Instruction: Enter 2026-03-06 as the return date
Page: home
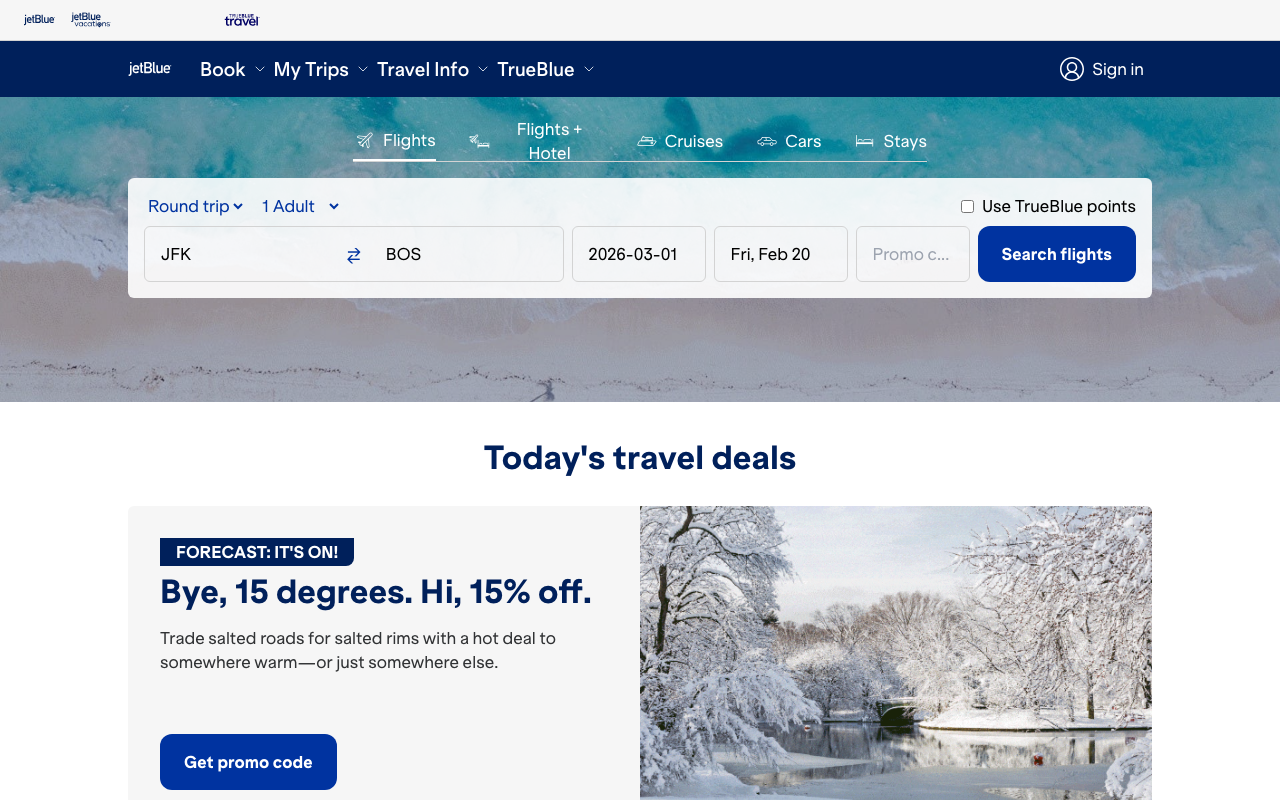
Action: type